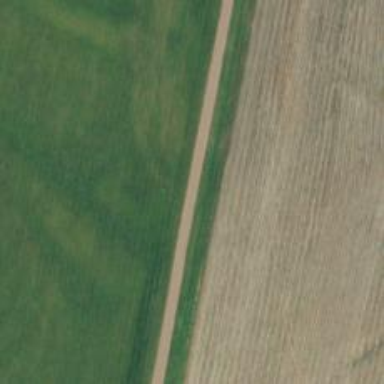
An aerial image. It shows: Track with grade 2 tracktype.